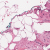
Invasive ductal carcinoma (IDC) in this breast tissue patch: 0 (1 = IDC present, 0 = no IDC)